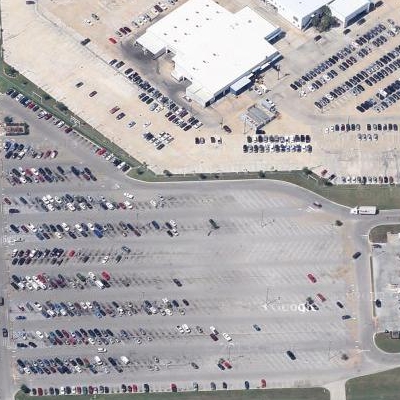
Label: Parking